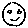
Label: smiley face